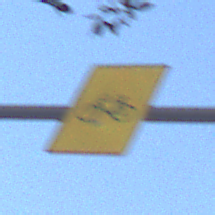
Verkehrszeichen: RadverkehrOhnePfeilsymbol
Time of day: SunriseSunset
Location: Outdoor (Urban)
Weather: Clear
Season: NotSpecified
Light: Natural